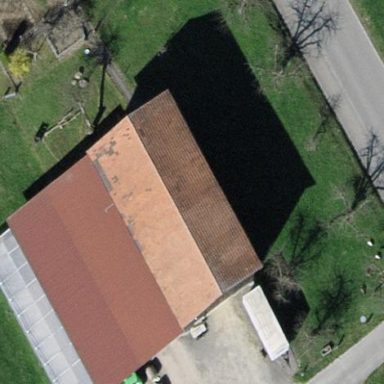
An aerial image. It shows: Farm auxiliary building with gabled roof.